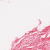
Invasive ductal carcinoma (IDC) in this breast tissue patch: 0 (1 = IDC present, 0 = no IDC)